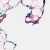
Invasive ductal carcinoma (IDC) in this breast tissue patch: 0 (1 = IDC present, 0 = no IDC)